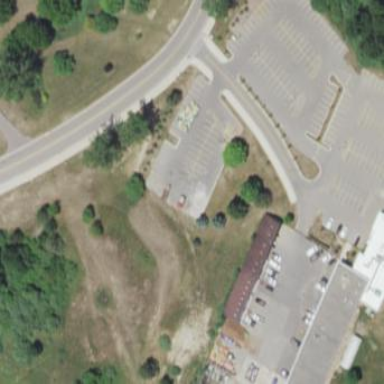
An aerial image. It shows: Parking area with surface.